Question: I have a split view, which has master and detail navigation controllers.
I want my detail VC be able to present its content in fullscreen mode.
that's what I have atm:
'''
-(void) tapFullscreenBtn{
UIWindow *mainWindow = [[UIApplication sharedApplication] keyWindow];
UIWindow *topWindow = [[UIWindow alloc] initWithFrame: mainWindow.bounds];
topWindow.backgroundColor = [UIColor purpleColor];
topWindow.windowLevel = UIWindowLevelStatusBar + 1.0f;
self.view.frame = mainWindow.bounds;
self.navigationController.view.frame = mainWindow.bounds;
[topWindow addSubview:self.navigationController.view];
[topWindow makeKeyAndVisible];
[self.navigationController.view setNeedsLayout];
[self.view setNeedsLayout];
}
'''
unfortunately this code doesn't work. All I have in result is:

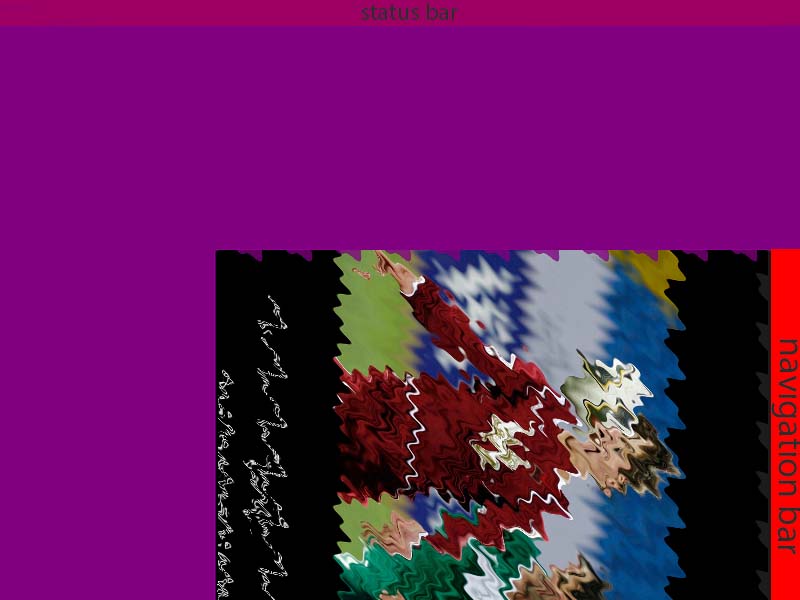
Answer: ok I've solved the problem with this:
'''
-(void) tapFullscreen {
if(!_isFullscreenMode)
{
MySplitDetailViewController *fullscreenVC = [[MySplitDetailViewController alloc] init];
fullscreenVC.isFullscreen = YES;
UINavigationController* fullscreenNavVC = [[UINavigationController alloc] initWithRootViewController:fullscreenVC];
[self.navigationController presentViewController:fullscreenNavVC animated:YES completion:nil];
}
else
{
[self.navigationController dismissViewControllerAnimated:YES completion:nil];
}
}
'''